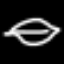
Label: leaf